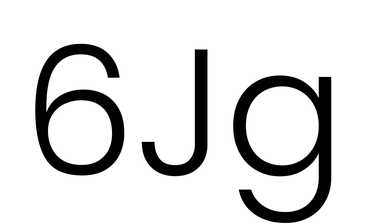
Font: Poppins-Light